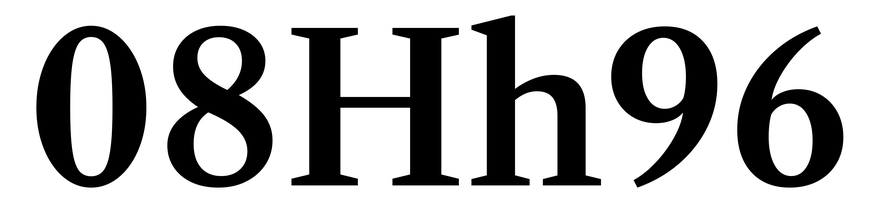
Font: LibreCaslonText_SemiBold